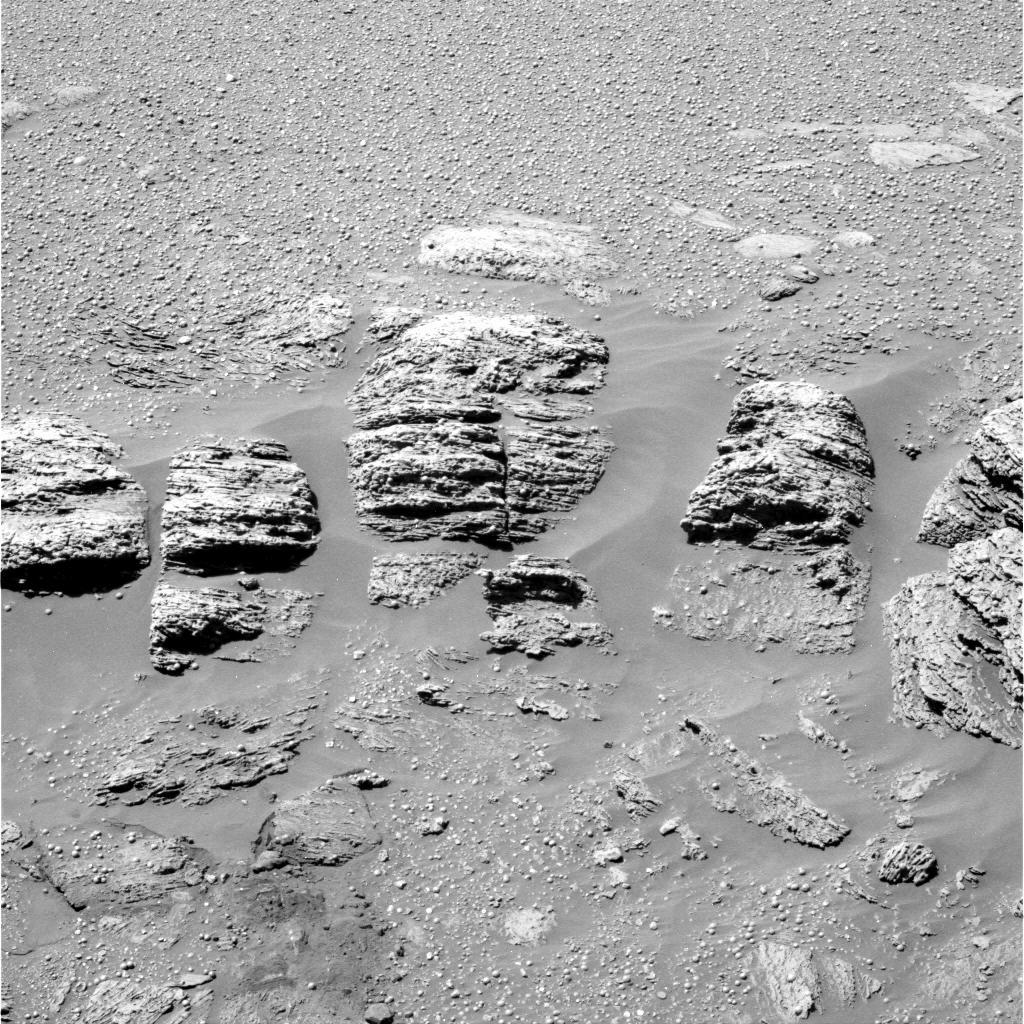
Terrain classes present: Bedrock, Gravel / Sand / Soil, Rock, Shadow